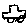
Label: car